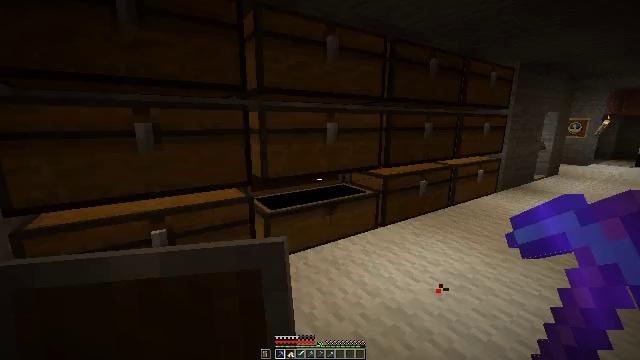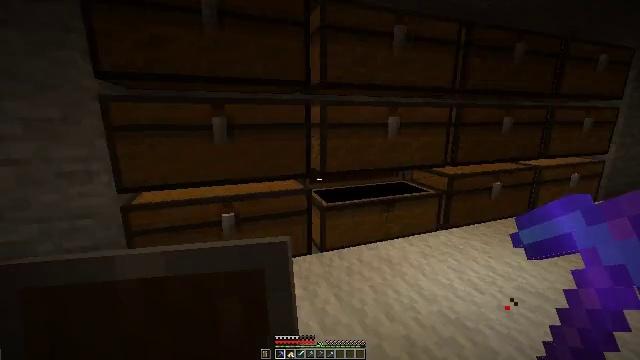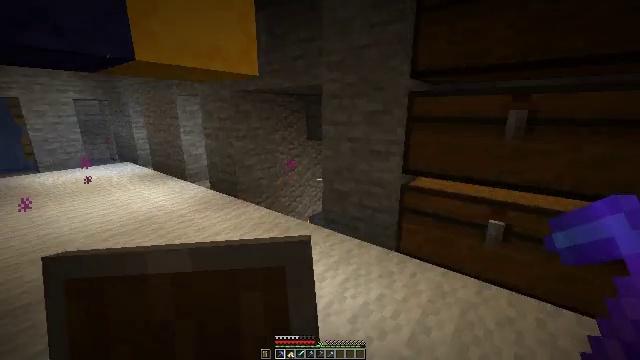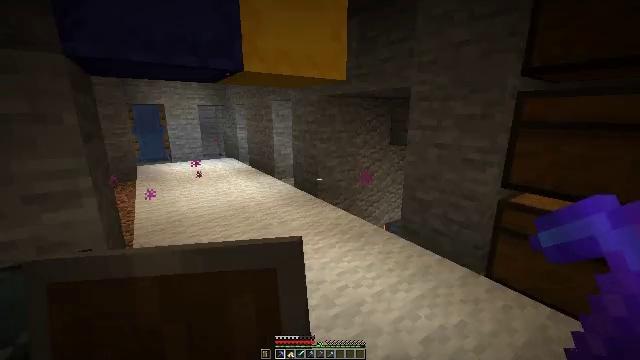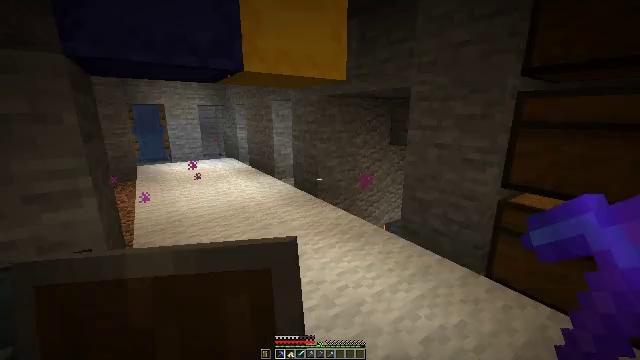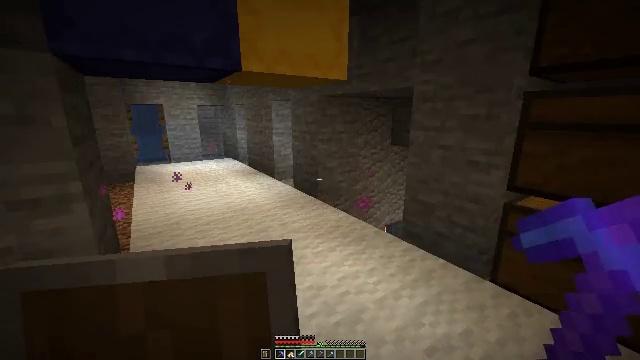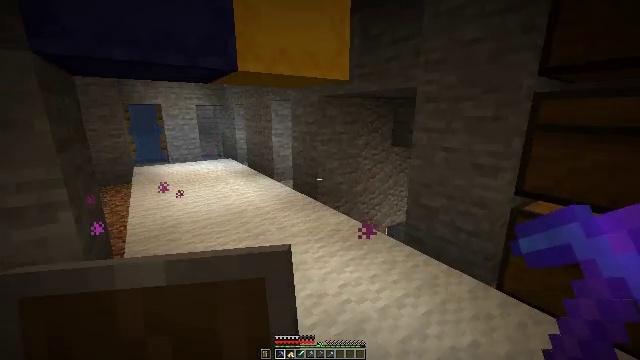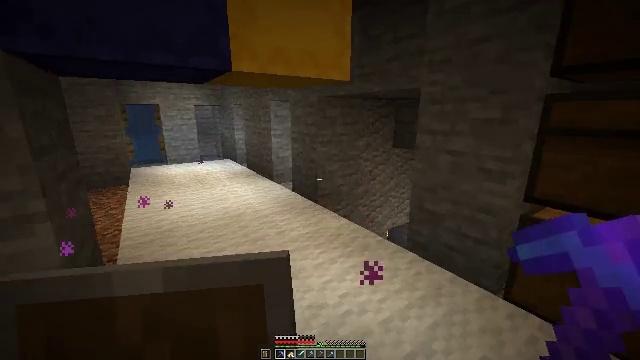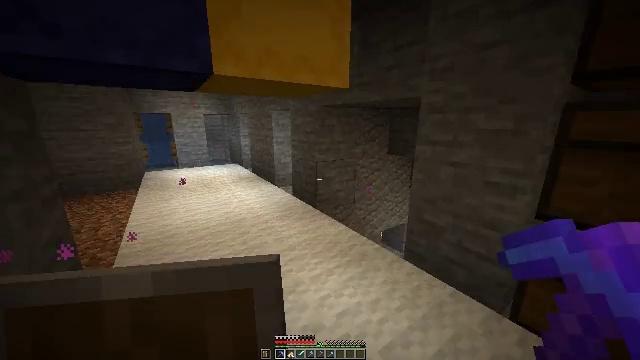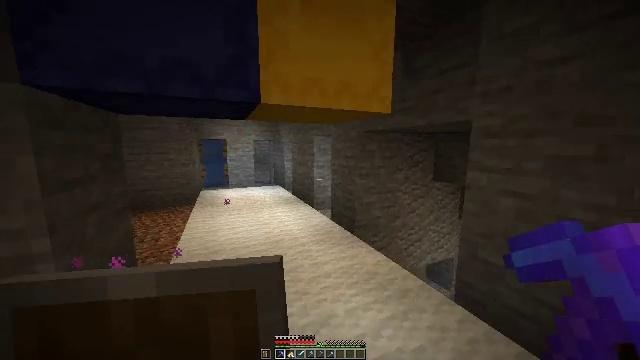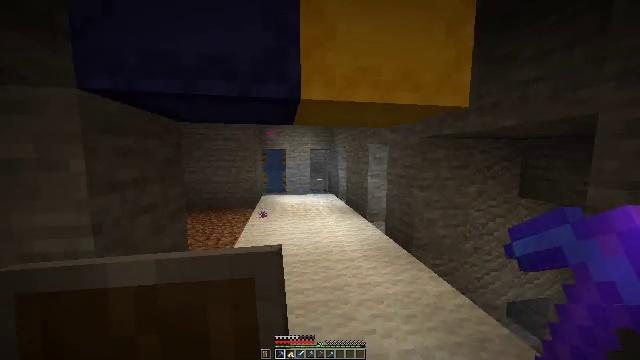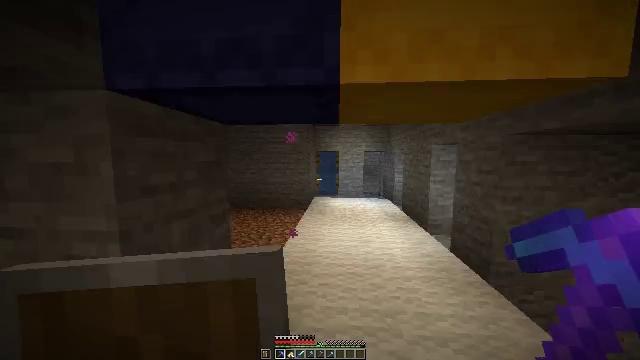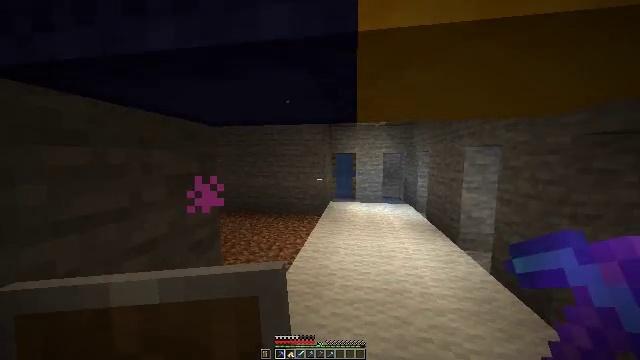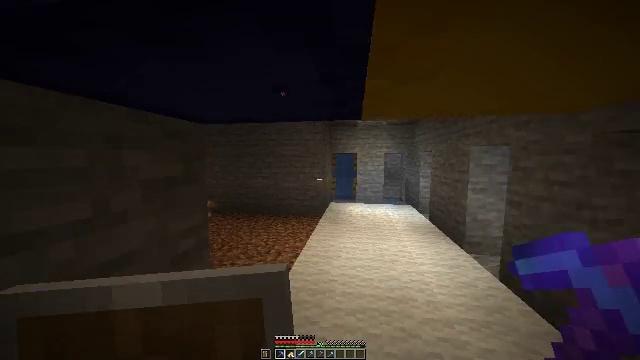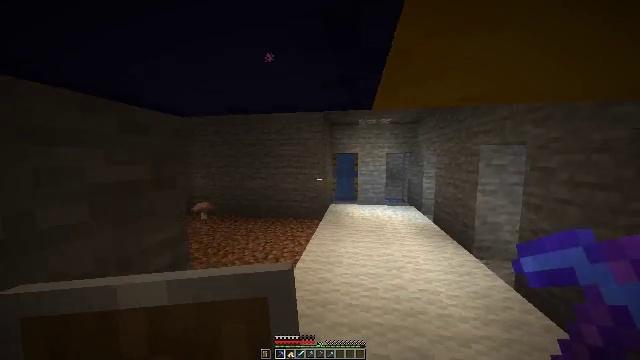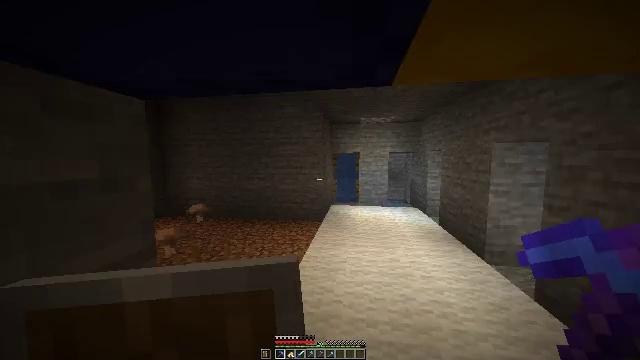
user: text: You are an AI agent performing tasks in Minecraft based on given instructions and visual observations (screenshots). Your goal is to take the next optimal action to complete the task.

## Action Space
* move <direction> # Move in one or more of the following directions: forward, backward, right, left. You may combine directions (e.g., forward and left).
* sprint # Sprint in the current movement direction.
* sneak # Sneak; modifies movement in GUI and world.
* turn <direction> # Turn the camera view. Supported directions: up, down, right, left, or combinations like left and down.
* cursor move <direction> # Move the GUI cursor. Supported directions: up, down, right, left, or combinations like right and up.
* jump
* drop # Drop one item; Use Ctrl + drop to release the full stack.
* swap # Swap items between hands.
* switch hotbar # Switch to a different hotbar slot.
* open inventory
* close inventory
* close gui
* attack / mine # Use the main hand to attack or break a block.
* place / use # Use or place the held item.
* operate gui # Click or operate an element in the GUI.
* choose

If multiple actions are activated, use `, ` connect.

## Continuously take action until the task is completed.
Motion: motion action
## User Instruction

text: Attack the blue shulker box to gather it.
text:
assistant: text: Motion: turn left and down, close inventory
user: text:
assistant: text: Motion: turn left and down, close inventory
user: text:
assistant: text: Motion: turn left
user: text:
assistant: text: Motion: no_op
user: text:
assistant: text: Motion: move forward
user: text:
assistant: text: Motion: move forward, sprint
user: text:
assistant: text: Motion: move forward, sprint
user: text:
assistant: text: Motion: move forward, sprint
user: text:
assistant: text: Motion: move forward, sprint, turn left and up
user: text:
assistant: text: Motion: move forward, sprint, turn left and up
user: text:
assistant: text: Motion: move forward, turn left
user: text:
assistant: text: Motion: move forward, turn left
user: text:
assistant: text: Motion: move forward
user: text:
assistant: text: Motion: move forward
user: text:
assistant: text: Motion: move forward
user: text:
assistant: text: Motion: move forward
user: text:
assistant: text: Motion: move forward
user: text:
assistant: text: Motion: move forward
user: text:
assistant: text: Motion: move forward
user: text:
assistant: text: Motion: move forward, turn right
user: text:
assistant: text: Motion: move forward, turn right and down
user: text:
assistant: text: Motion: move forward
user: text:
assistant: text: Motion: move forward
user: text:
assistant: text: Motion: move forward, switch to hotbar 2
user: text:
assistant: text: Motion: move forward, switch to hotbar 2
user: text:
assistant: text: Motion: move forward, switch to hotbar 2
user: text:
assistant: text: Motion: move forward
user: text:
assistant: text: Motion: move forward, use / place
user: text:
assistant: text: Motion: move forward, use / place
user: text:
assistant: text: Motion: move forward, use / place